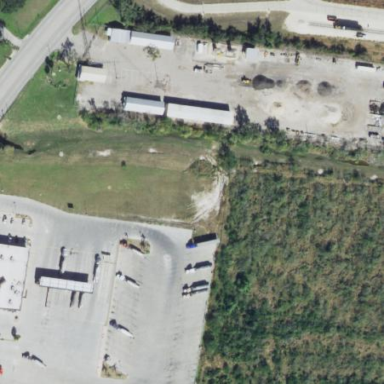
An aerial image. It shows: Truck parking area with surface parking.